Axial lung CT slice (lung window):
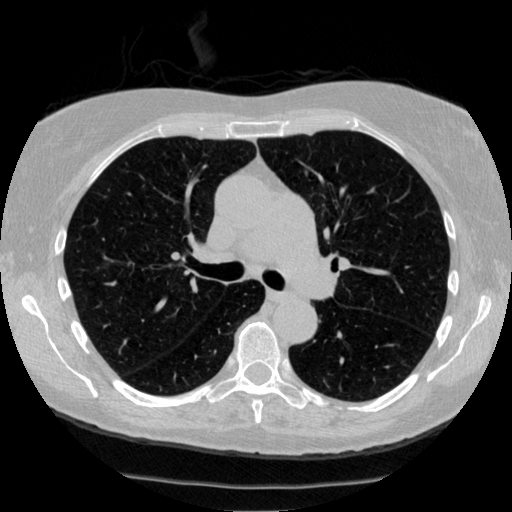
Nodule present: no